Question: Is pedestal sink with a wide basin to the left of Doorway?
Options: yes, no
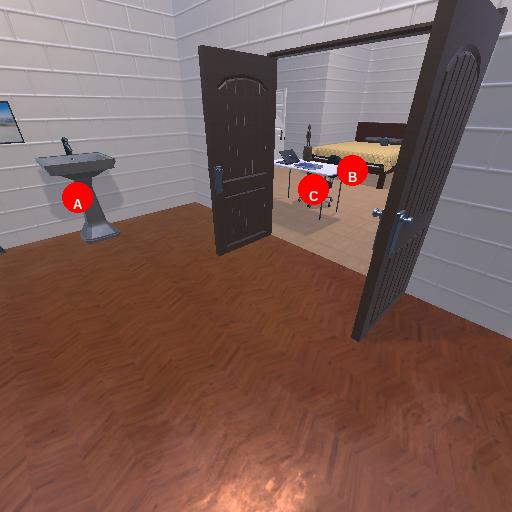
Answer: yes